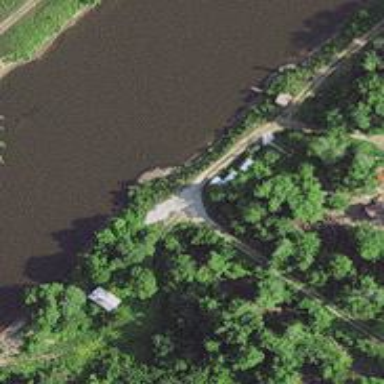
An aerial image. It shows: Historic bridge.